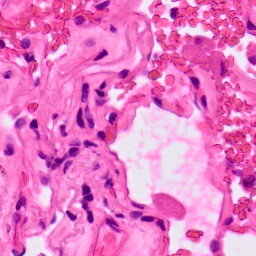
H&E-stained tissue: Lung